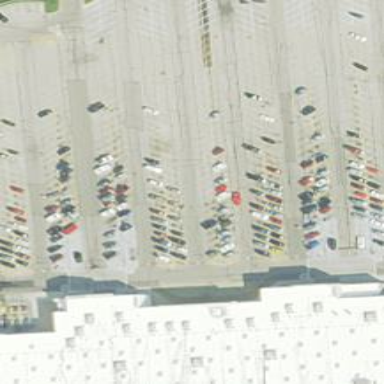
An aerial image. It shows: Trolley bay.